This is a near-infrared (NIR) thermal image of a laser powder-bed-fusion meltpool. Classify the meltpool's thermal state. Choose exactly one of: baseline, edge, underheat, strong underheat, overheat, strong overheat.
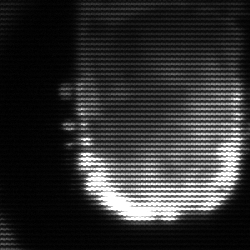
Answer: baseline